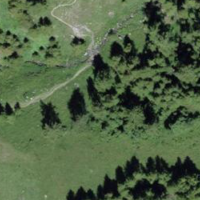
EUNIS habitat code: 41
Species observed at this site:
Euphydryas aurinia
Phoenicurus ochruros
Nucifraga caryocatactes
Fringilla coelebs